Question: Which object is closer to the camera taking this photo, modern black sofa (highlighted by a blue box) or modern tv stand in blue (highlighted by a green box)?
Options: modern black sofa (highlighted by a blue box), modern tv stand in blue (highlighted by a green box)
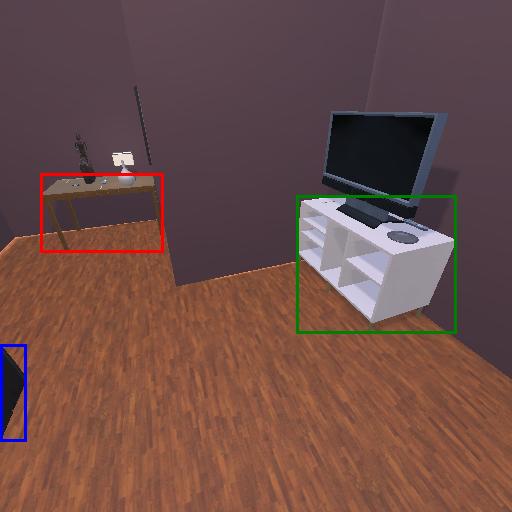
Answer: modern black sofa (highlighted by a blue box)